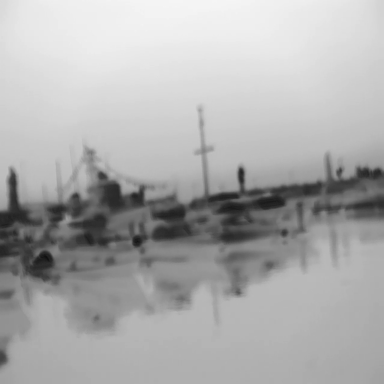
There are three canoes in the infrared image.